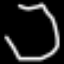
Label: octagon